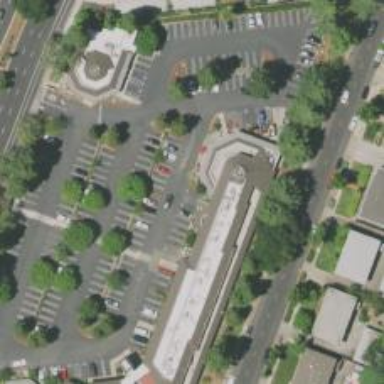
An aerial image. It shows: Asphalt parking space.